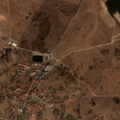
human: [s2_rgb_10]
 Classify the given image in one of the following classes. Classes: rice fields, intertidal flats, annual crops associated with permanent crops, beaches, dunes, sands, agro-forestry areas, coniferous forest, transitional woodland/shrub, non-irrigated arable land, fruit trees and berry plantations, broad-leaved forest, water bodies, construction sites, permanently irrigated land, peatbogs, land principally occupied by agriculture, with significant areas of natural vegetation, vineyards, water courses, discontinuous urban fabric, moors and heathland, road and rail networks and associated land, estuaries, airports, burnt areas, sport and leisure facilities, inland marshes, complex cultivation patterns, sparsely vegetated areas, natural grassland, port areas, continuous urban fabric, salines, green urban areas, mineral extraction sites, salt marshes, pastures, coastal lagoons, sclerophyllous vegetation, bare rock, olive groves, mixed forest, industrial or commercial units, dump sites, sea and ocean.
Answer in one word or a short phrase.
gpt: discontinuous urban fabric, non-irrigated arable land, complex cultivation patterns